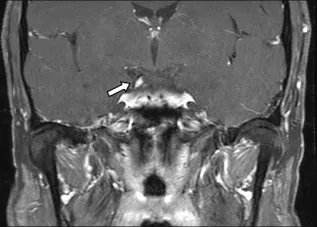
Axial. T1-weighted MRI following administration of gadolinium showing thickening and enhancement of the right oculomotor nerve in its interpeduncular and suprasellar cisternal course.
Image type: radiology (mri)